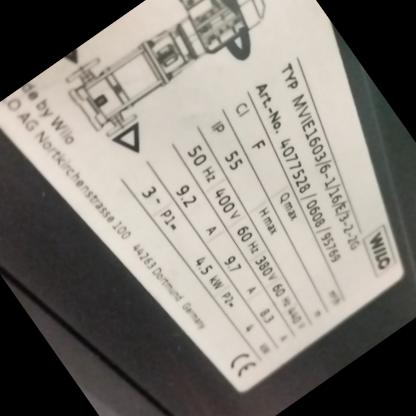
Klasa: tabliczka-znamionowa